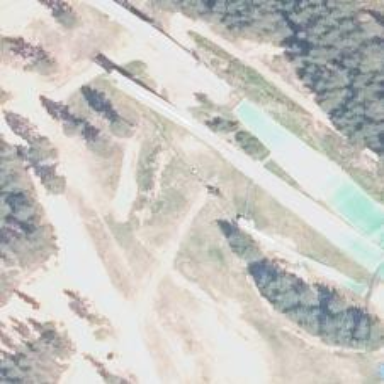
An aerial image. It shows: Disc golf hole.